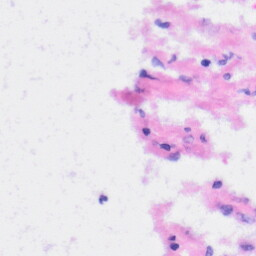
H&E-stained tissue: Liver